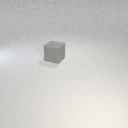
large gray rubber cube